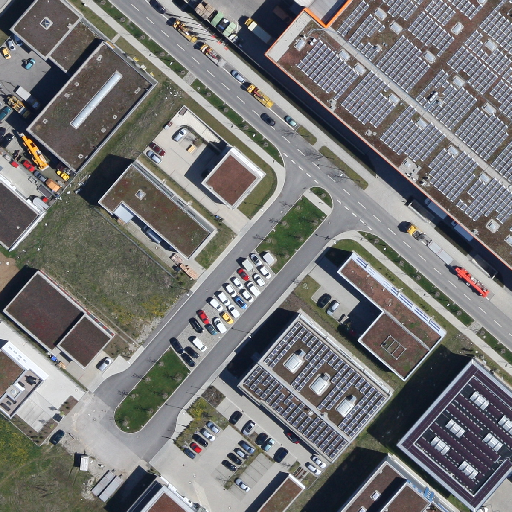
Referring expression: car in the parking area